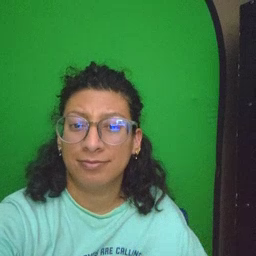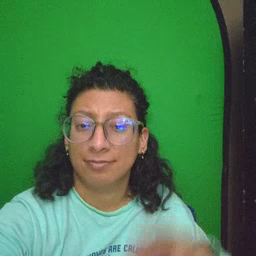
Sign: uncle